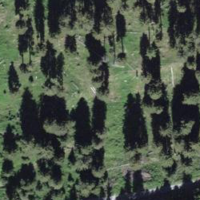
EUNIS habitat code: 43
Species observed at this site:
Pararge aegeria